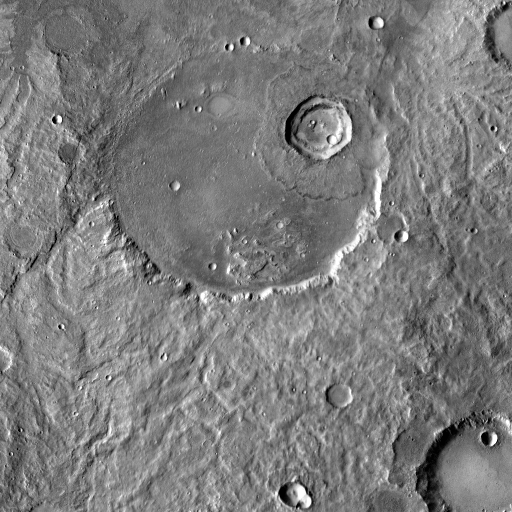
Crater classes present: Background, Other, Layered, Buried